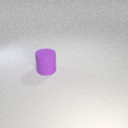
large purple rubber cylinder